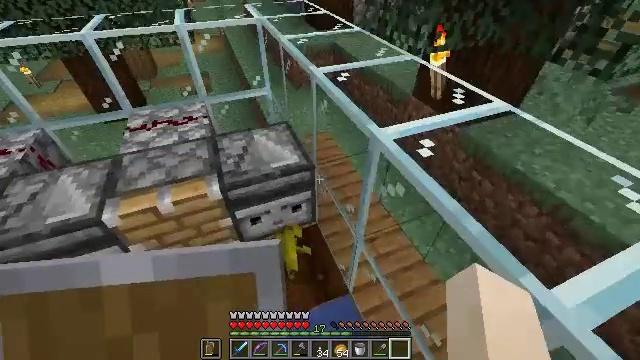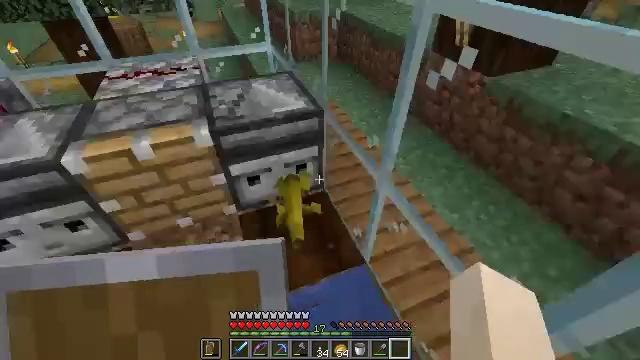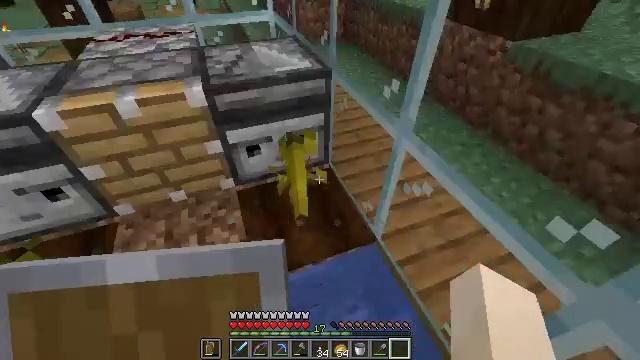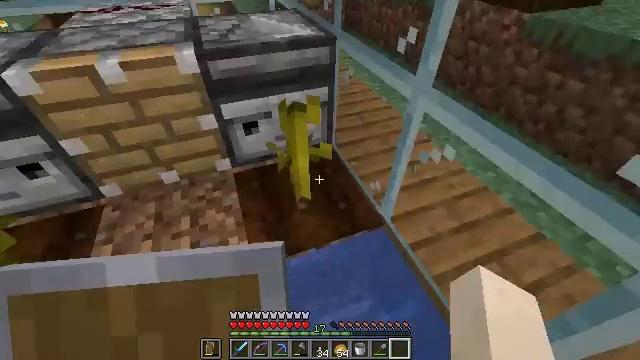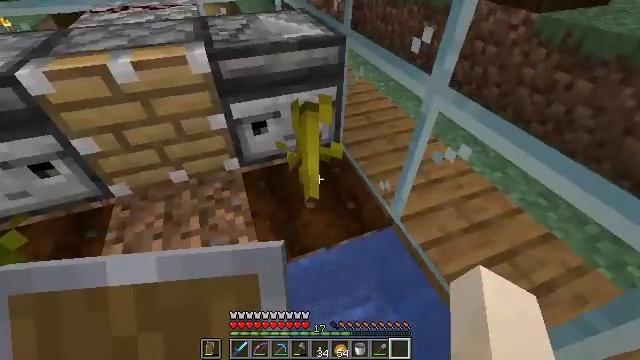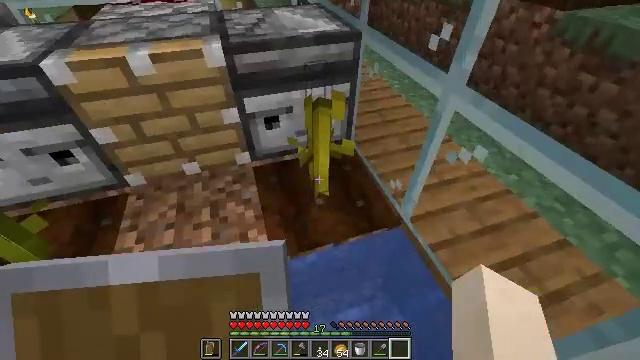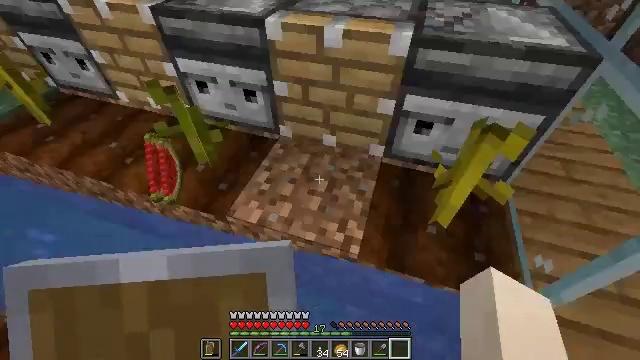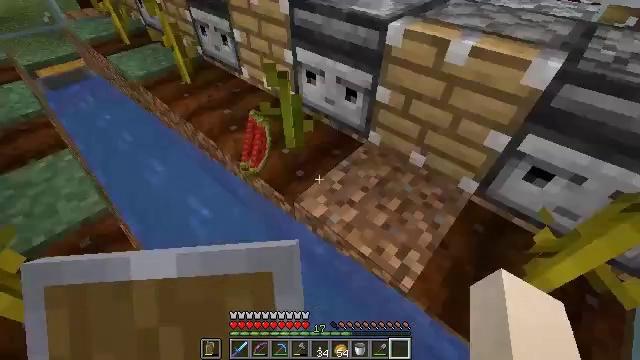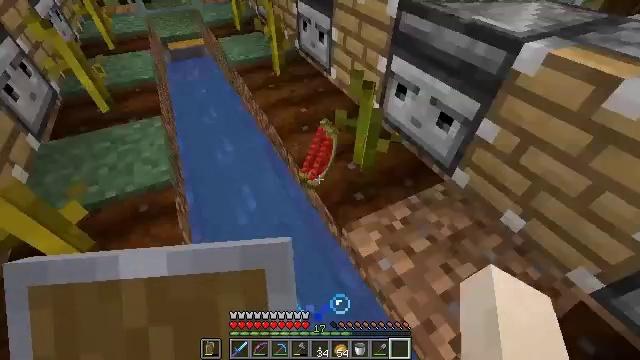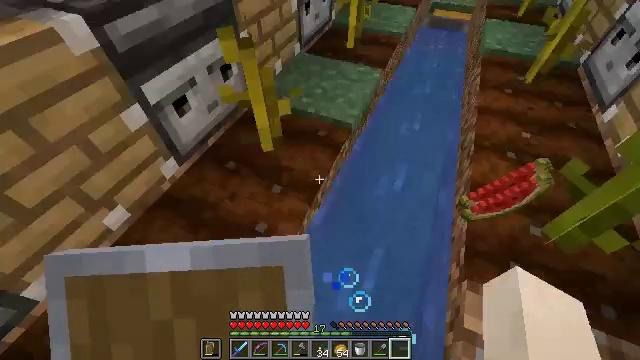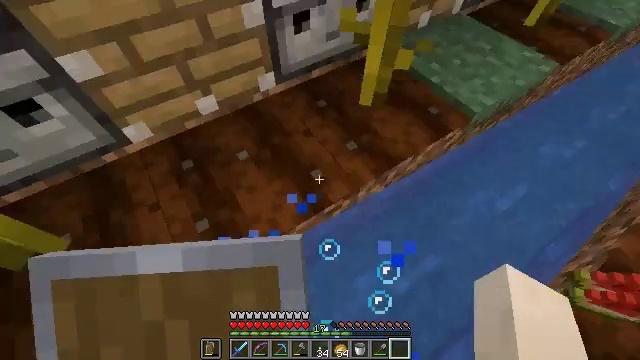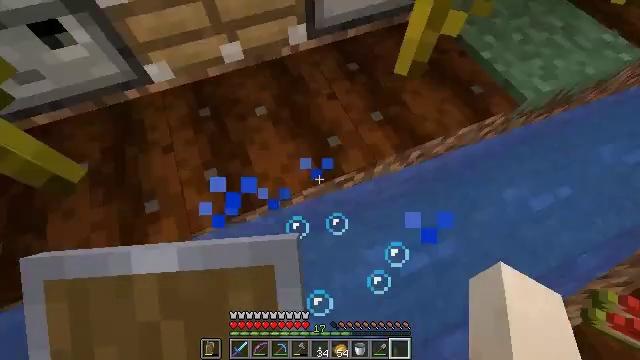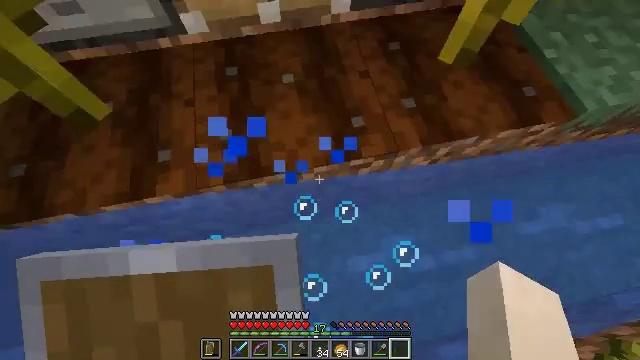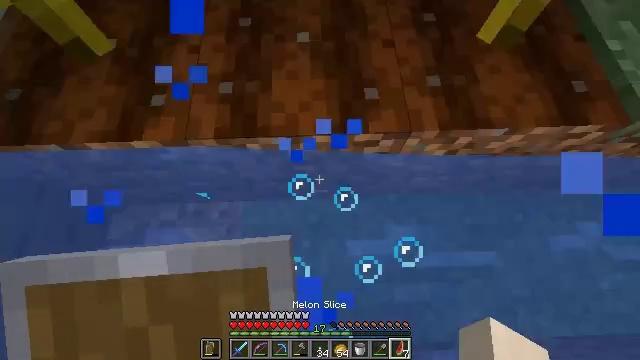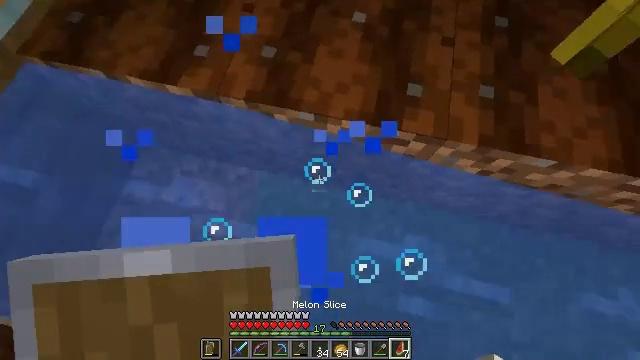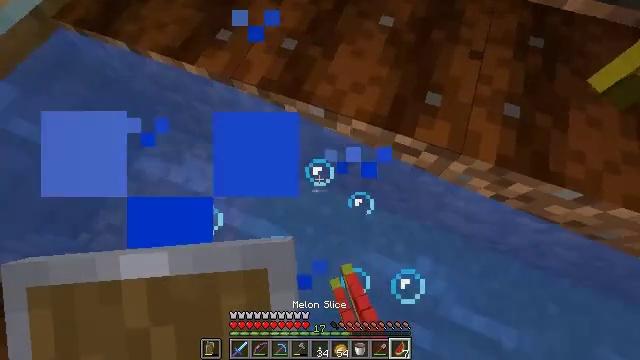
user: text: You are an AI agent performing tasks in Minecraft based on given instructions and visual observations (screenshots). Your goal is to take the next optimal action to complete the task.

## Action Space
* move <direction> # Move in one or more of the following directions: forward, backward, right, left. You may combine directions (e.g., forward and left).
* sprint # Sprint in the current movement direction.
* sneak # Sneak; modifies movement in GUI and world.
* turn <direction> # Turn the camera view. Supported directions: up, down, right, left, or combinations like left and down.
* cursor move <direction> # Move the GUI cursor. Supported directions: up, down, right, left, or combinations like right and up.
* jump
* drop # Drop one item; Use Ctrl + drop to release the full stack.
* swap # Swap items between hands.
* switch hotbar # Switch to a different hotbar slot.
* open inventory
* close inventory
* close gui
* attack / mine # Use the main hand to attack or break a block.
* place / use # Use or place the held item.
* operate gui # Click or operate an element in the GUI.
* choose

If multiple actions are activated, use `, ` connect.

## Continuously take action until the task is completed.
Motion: motion action
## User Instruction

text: Drop a melon slice.
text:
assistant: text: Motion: no_op
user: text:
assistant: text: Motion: no_op
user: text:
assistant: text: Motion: no_op
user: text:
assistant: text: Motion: no_op
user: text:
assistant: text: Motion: turn left
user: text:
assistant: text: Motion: move forward, turn left and down
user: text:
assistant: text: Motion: move forward, turn left
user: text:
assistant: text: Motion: move forward, turn left
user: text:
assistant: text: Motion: move forward, turn left and down
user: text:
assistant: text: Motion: turn left and down
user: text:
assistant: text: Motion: turn left and down
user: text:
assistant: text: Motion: turn left and down
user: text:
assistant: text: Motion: turn left and down
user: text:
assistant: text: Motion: turn left and down
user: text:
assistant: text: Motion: turn left and up
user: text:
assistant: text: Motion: turn left and up
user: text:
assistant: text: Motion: turn right and up
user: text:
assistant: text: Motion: turn right and up
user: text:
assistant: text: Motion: turn right and up
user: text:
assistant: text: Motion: turn right and up
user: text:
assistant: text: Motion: turn up
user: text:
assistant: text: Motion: no_op
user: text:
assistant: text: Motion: turn up
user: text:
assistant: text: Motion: turn left and up
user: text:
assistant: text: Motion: no_op
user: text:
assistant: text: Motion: turn right and up
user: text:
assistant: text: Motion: turn right
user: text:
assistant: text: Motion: turn right
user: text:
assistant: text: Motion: move forward
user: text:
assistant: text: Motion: move forward